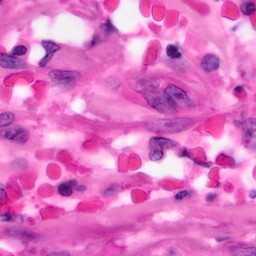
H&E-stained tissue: Pancreatic